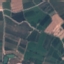
Land use / land cover class: PermanentCrop